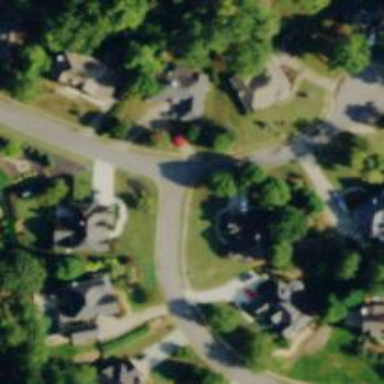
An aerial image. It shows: Residential road with asphalt surface. Sidewalk is present on the left side.